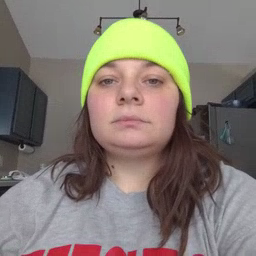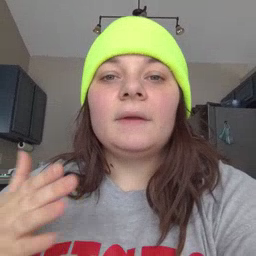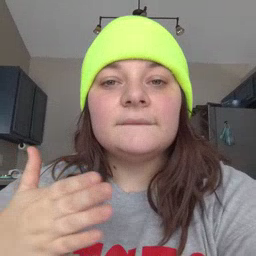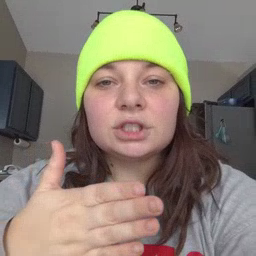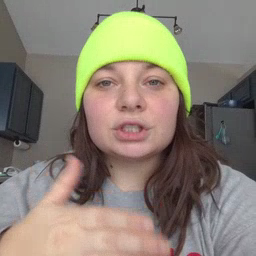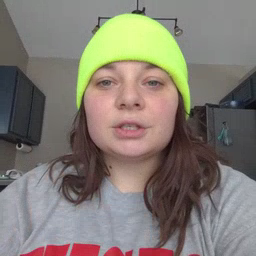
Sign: fish